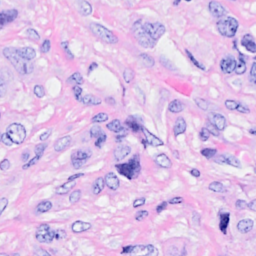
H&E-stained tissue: Breast